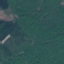
Land use / land cover: Forest